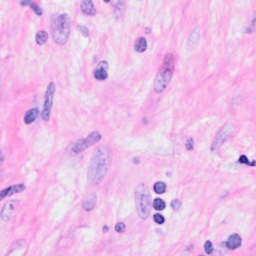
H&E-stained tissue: Breast